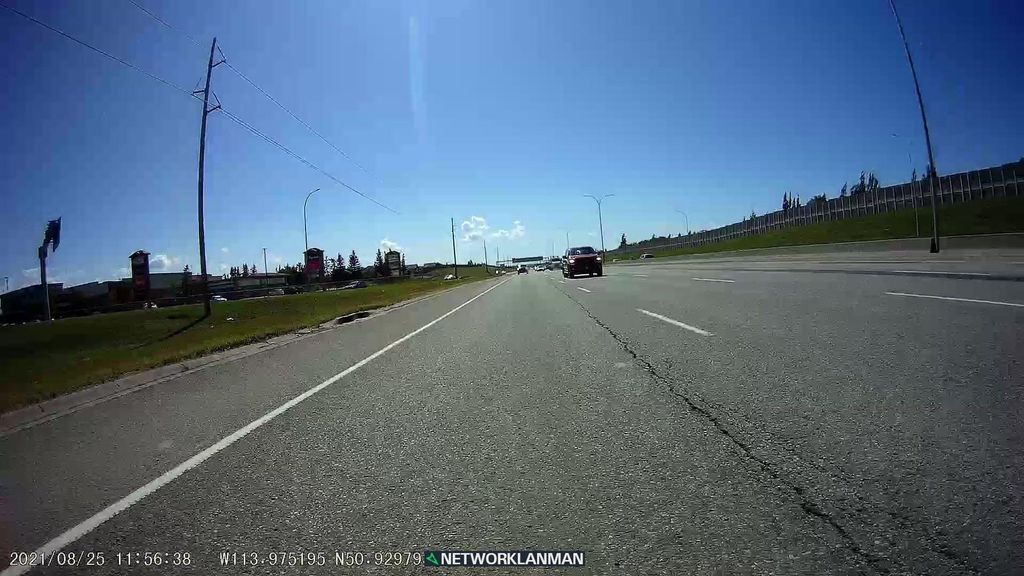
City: calgary